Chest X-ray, PA view. Patient: 65 years old, sex M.
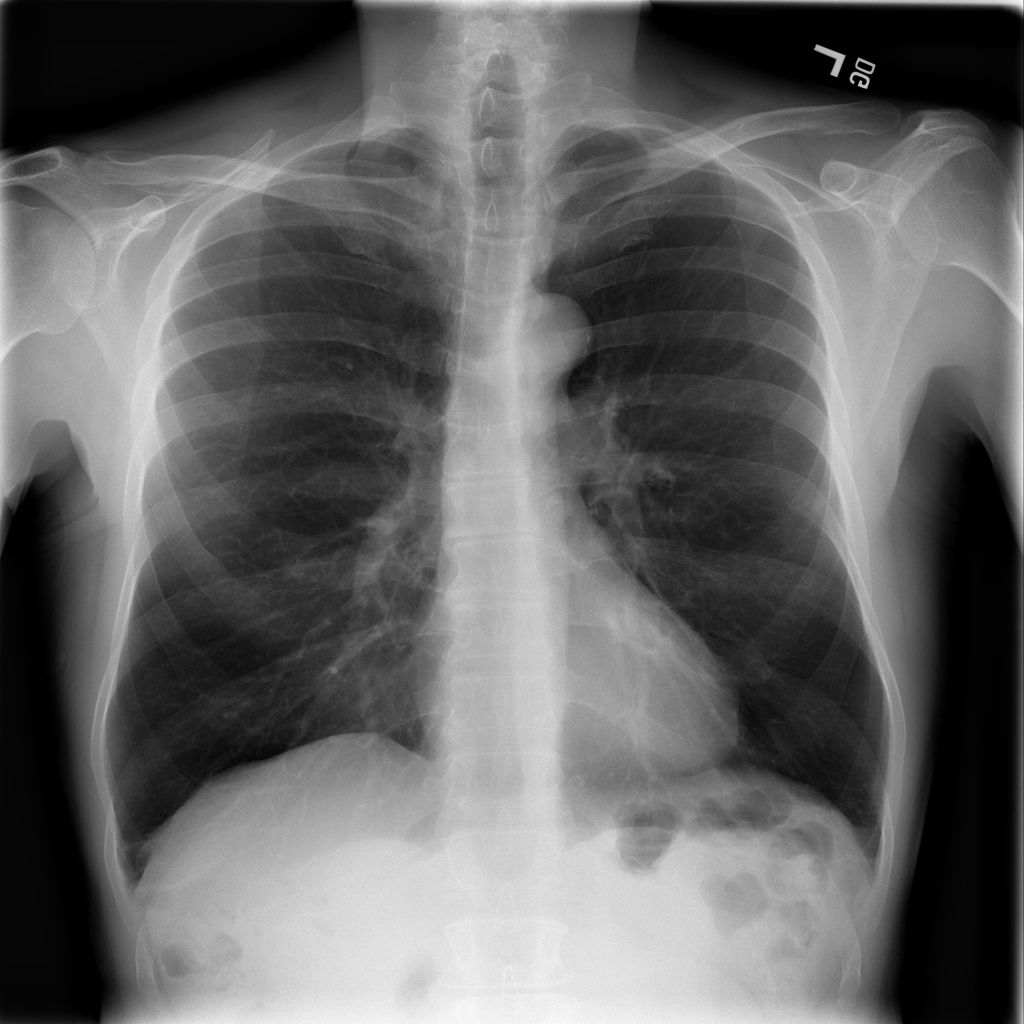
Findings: No Finding